Interaction volume radius: 10 \u00c5
Interaction volume height: 35 \u00c5
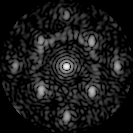
Disorder parameter: 0.4069